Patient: sex M, age 65
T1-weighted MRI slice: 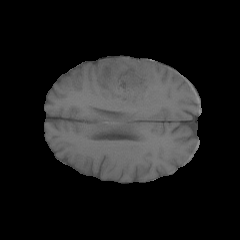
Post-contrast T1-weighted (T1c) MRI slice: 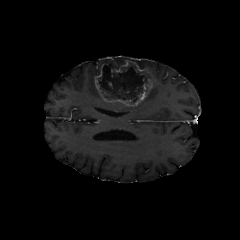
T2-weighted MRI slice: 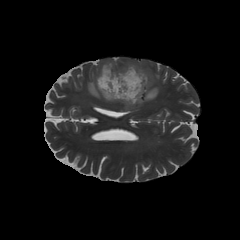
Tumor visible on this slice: yes
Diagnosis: Glioblastoma, IDH-wildtype
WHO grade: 4